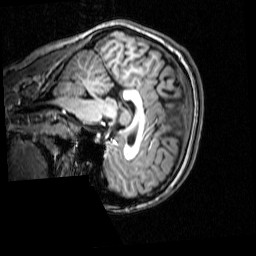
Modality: T1w
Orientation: sagittal